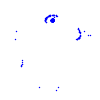
Particle: electron